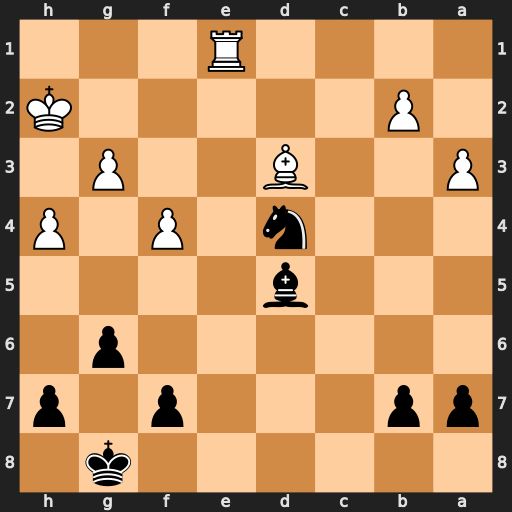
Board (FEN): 6k1/pp3p1p/6p1/3b4/3n1P1P/P2B2P1/1P5K/4R3
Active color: b
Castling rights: -
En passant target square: -
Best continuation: Nf3+ Kh3 Nxe1